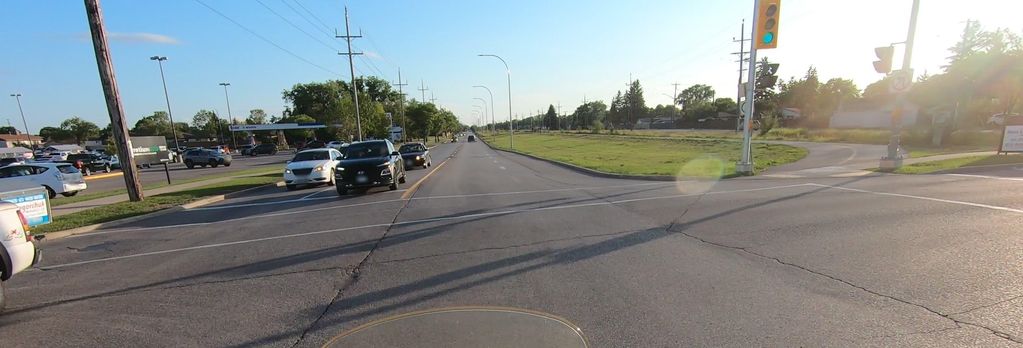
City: winnipeg